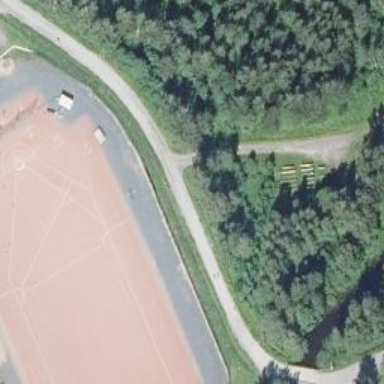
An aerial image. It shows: Artificial turf pitch within leisure land area.